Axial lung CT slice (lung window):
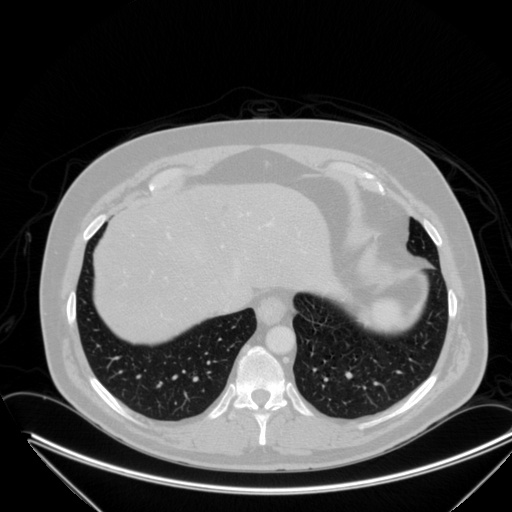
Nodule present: no